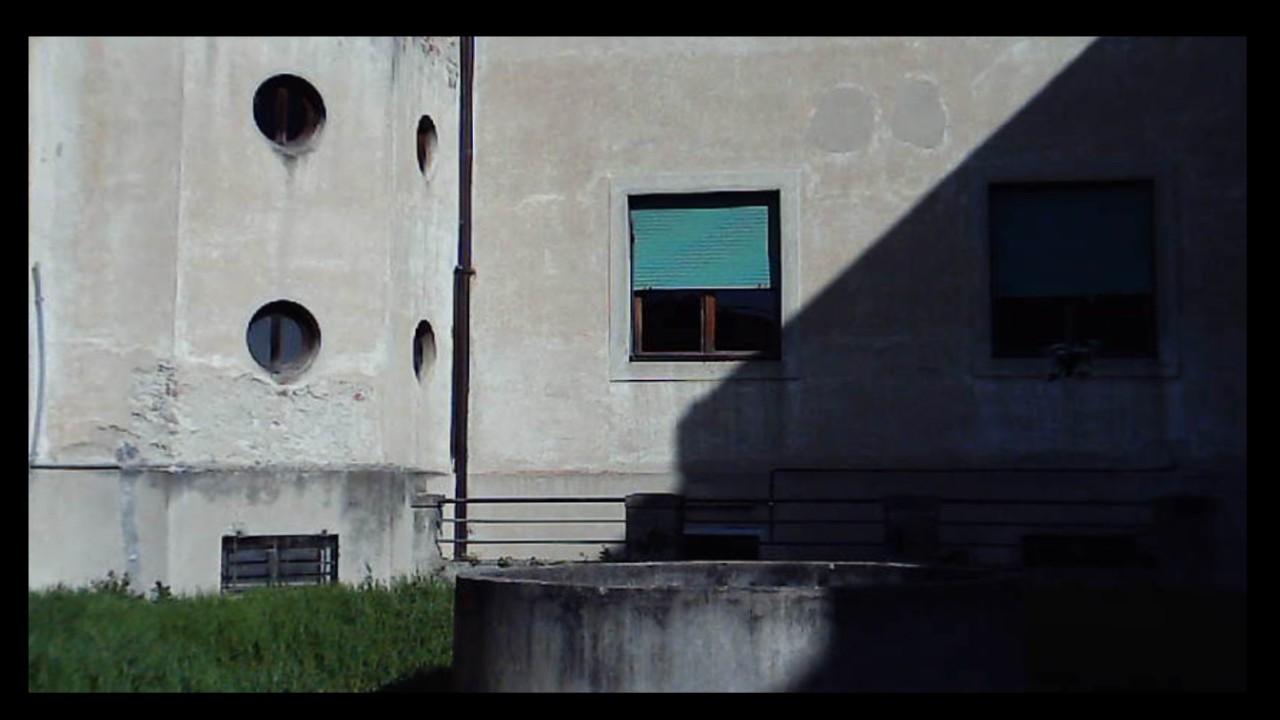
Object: Betafpv air75